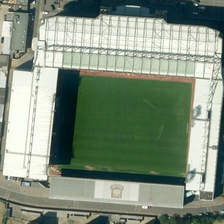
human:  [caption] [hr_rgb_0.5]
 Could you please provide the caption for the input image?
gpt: some green trees and many cars are near a large stadium .

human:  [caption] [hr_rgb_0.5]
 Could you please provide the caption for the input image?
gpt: some green trees and many cars are near a large stadium .

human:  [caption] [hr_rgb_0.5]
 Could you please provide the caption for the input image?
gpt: some green trees and many cars are near a large stadium .

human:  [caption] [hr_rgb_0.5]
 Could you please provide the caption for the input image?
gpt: some green trees and many cars are near a large stadium .

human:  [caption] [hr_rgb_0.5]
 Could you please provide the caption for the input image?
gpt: some green trees and many cars are near a large stadium .